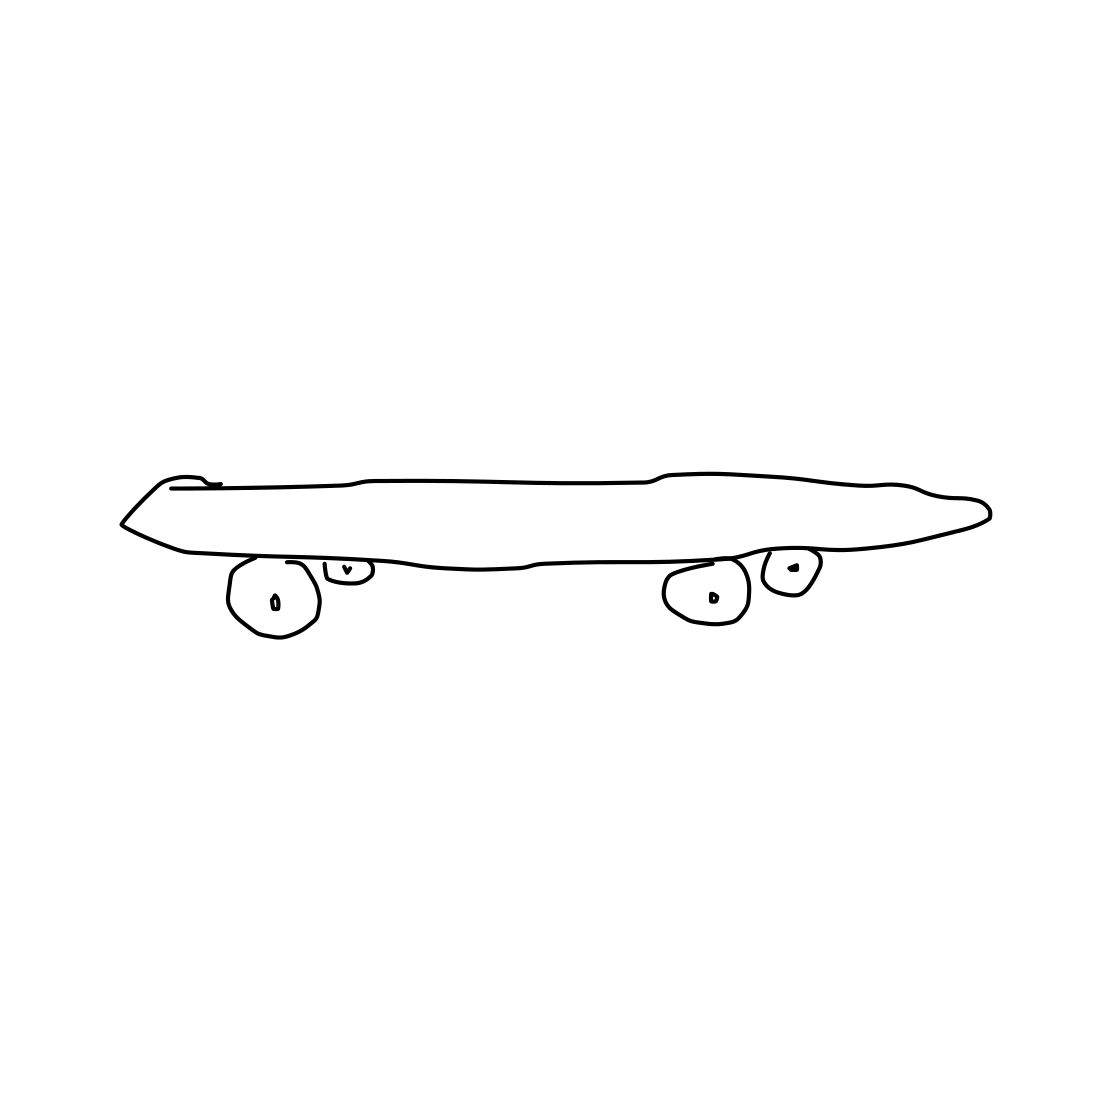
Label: skateboard